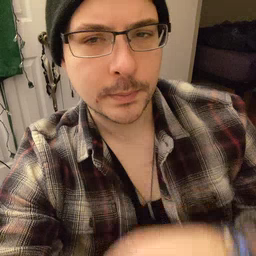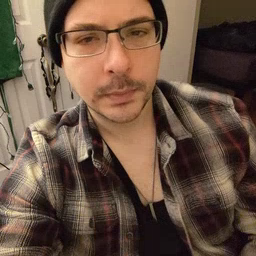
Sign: taste